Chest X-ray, PA view. Patient: 25 years old, sex M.
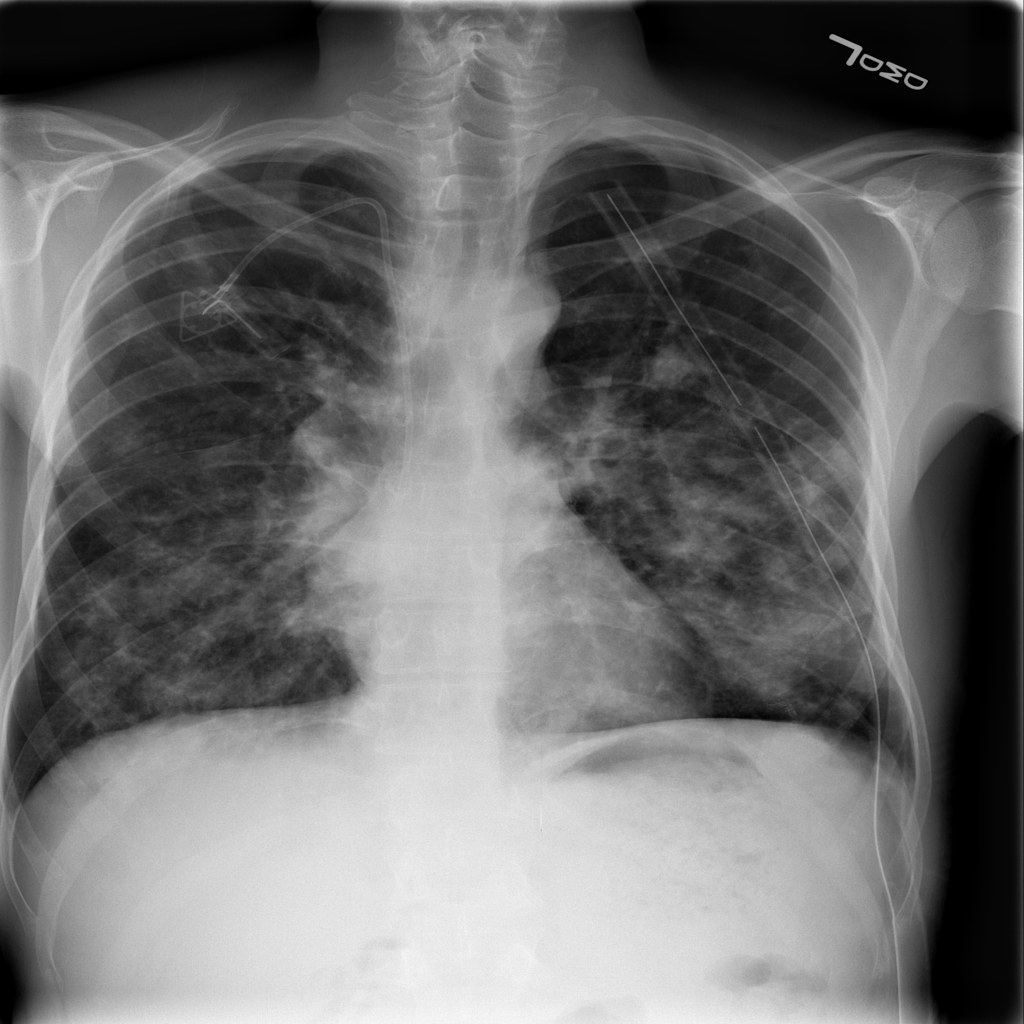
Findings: Infiltration